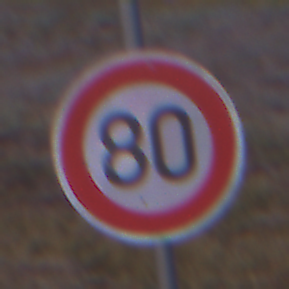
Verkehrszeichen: Geschwindigkeit80
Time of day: SunriseSunset
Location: Outdoor (Nature)
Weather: Clear
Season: NotSpecified
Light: Natural